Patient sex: F
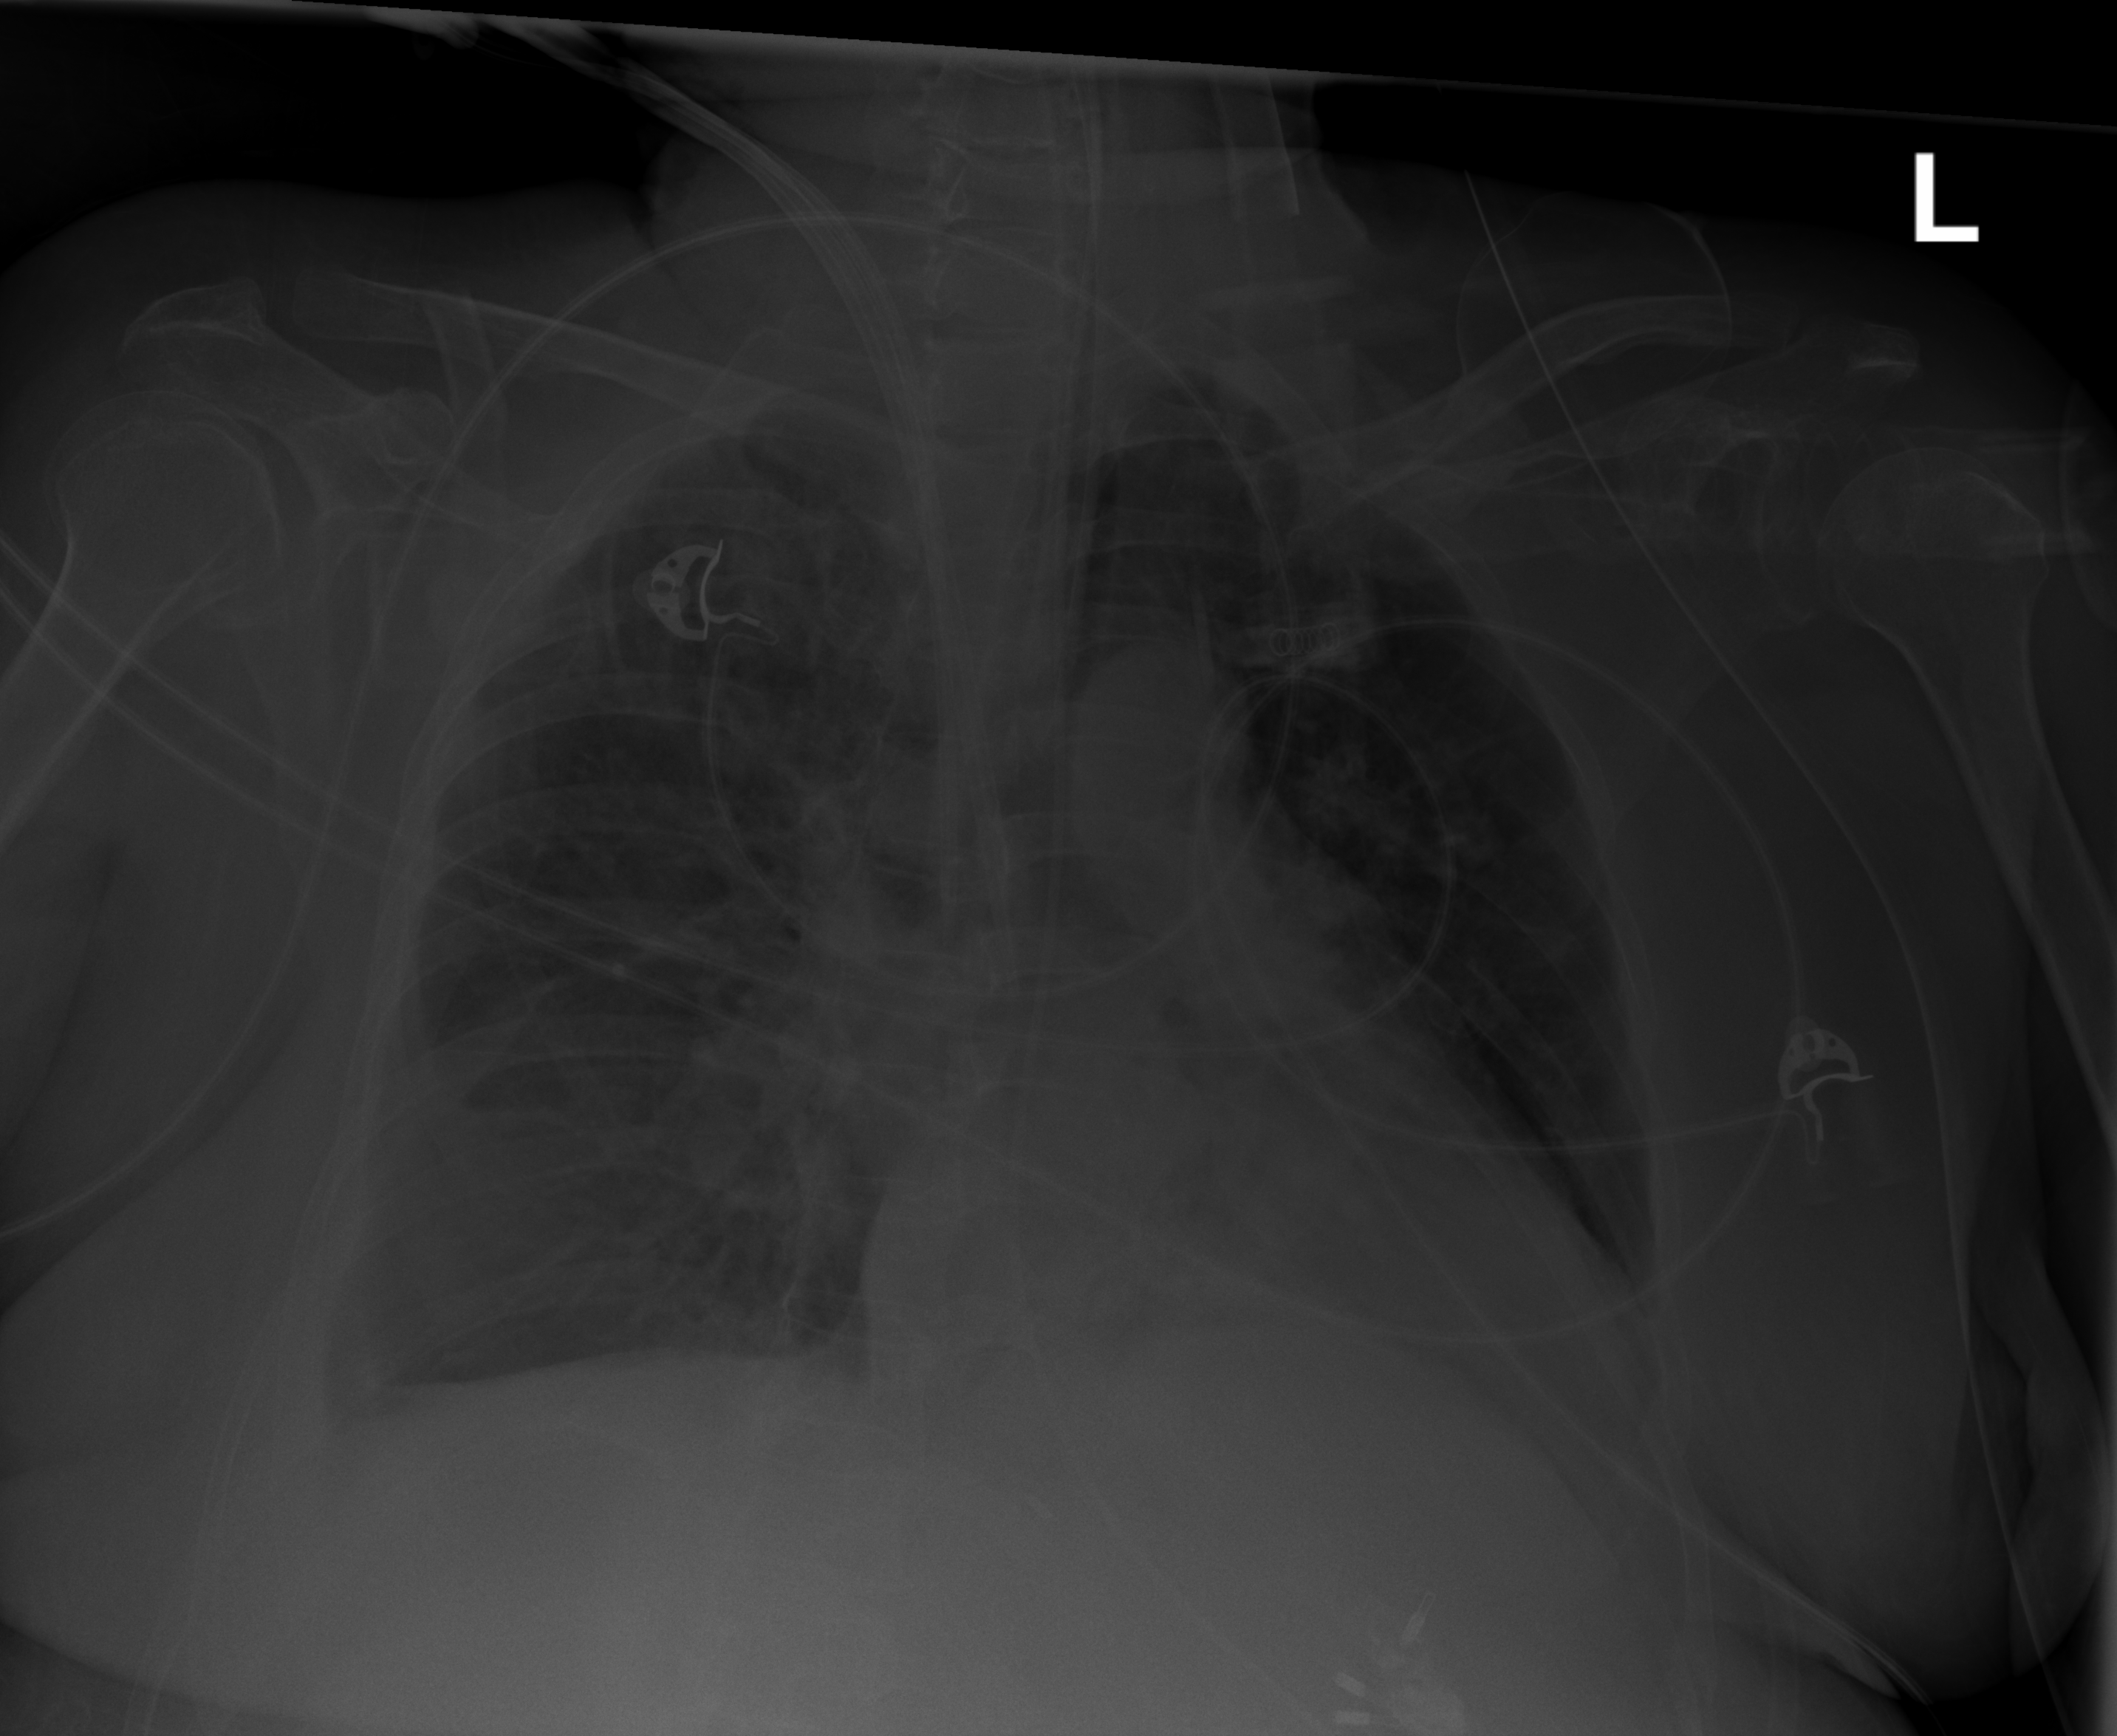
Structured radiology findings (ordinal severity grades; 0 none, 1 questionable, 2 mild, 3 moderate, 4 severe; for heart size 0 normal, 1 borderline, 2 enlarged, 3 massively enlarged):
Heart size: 2
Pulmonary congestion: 2
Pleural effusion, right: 2
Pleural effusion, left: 2
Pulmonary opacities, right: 2
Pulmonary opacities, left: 1
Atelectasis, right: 2
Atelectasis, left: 2